Question: I am using 'DataGrid' to show storagehouse occupancy (Occupied-Show Image With a box, Not Occupied-Show Empty Image).
In DataGrid I am using 'DataGridTemplateColumn' to override the Images.
My Main Form XAML Code:
'''
<xctk:BusyIndicator Name="ctrlBusy" IsBusy="False" BusyContent="Generating Maps..." >
<Grid>
<StackPanel>
<Button Name="btnClick" Grid.Row="0" Click="Button_Click_1" Height="44" VerticalAlignment="Top"
HorizontalAlignment="Left" Width="114" Panel.ZIndex="4" Margin="6,3,0,0">Click</Button>
<StackPanel Orientation="Vertical" Grid.Row="1">
<TextBlock Background="SkyBlue" Height="50">
</TextBlock>
<DataGrid GridLinesVisibility="None" Background="SkyBlue"
BorderBrush="Transparent" IsReadOnly="True" ItemsSource="{Binding}"
AutoGenerateColumns="True" AutoGeneratingColumn="dgvMap_AutoGeneratingColumn"
CanUserAddRows="False" CanUserSortColumns="true" CanUserDeleteRows="False"
HeadersVisibility="Row" Name="dgvMap" SelectionMode="Single"
Panel.ZIndex="0" Margin="0,0,0,0" VirtualizingStackPanel.VirtualizationMode="Standard">
<!--for removing the blue color bkground default for row selection-->
<DataGrid.Resources>
<SolidColorBrush x:Key="{x:Static SystemColors.HighlightBrushKey}"
Color="Transparent"/>
</DataGrid.Resources>
</DataGrid>
<TextBlock Background="SkyBlue" Height="50">
</TextBlock>
</StackPanel>
</StackPanel>
</Grid>
'''
Datatemplate for DataGrid:
'''
<DataTemplate x:Key="MyDataTemplate" DataType="DataRowView">
<Grid Background="Transparent">
<Image Tag="{Binding}" Name="Layer0" Margin="0,0,0,0" Panel.ZIndex="1"
Width="50" Height="50" ToolTipService.HasDropShadow="True" ToolTipService.ShowDuration="20000" ToolTipService.InitialShowDelay="200" >
<Image.ToolTip>
<StackPanel>
<Label FontWeight="Bold" Background="Blue" Foreground="White" Content="{Binding}" />
<TextBlock Padding="10" TextWrapping="WrapWithOverflow" Width="200">
This coil is located in this location. Yard Name is FG. Zone is Dispatch Area.
</TextBlock>
<Line Stroke="Black" StrokeThickness="1" X2="200" />
<StackPanel Orientation="Horizontal">
<Label FontWeight="Bold">Report to admin in case of coil location mismatch</Label>
</StackPanel>
</StackPanel>
</Image.ToolTip>
<Image.Resources>
<Style TargetType="{x:Type Image}">
<Setter Property="Source" Value="{Binding Converter={StaticResource IntToImageConverter}, ConverterParameter = Layer0}" />
<Style.Triggers>
<Trigger Property="IsMouseOver" Value="True">
<!-- Hover image -->
<Setter Property="Cursor" Value="Hand"/>
<Setter Property="Source" Value="C:\Users\Coil3.png"/>
<!--<Setter Property="Source" Value="{Binding Converter={StaticResource HoverImage}}"/>-->
</Trigger>
</Style.Triggers>
</Style>
</Image.Resources>

</Grid>
</DataTemplate>
'''
'''
private void Button_Click_1(object sender, RoutedEventArgs e)
{
btnClick.Content = "Data Loaded";
Stopwatch sw = new Stopwatch();
DataTable dt = dbLayer.tblSaddleSelectAll();
sw.Start();
dgvMap.ItemsSource = dt.DefaultView;
sw.Stop();
btnClick.Content = sw.ElapsedMilliseconds.ToString();
}
private void dgvMap_AutoGeneratingColumn(object sender, DataGridAutoGeneratingColumnEventArgs e)
{
if (e.PropertyName == "row")
{
e.Column.Visibility = System.Windows.Visibility.Hidden;
}
var column = new DataRowColumn(e.PropertyName);
column.Header = e.Column.Header;
column.CellTemplate = (DataTemplate)Resources["MyDataTemplate"];
e.Column = column;
}
'''
'''
public class BoolToImageConverter : IValueConverter
{
public object Convert(object value, Type targetType, object parameter, System.Globalization.CultureInfo culture)
{
ImageSource result = null;
var intValue = value.ToString();
switch (parameter.ToString())
{
case "Layer1":
if (intValue.ToUpper().Contains("EMPTY"))
{
result = null;
}
else
{
result = new BitmapImage(new Uri(@"C:\Users\Images\Box3.png"));
}
return result;
default:
if (intValue.ToUpper().Contains("EMPTY"))
{
//result = null;
result = new BitmapImage(new Uri(@"C:\Users\Images\Box1.png"));
}
else
{
result = new BitmapImage(new Uri(@"C:\Users\Images\Box2.png"));
}
return result;
}
}
public object ConvertBack(object value, Type targetType, object parameter, System.Globalization.CultureInfo culture)
{
throw new NotImplementedException();
}
}
'''
'''
public class DataRowColumn : DataGridTemplateColumn
{
public DataRowColumn(string column) { ColumnName = column; }
public string ColumnName { get; private set; }
protected override FrameworkElement GenerateElement(DataGridCell cell, object dataItem)
{
var row = (DataRowView)dataItem;
var item = row[ColumnName];
cell.DataContext = item;
var element = base.GenerateElement(cell, item);
return element;
}
}
'''

I will be loading maximum of 250 columns,20 rows from database.
My Questions are:
1. The stopwatch i kept for checking time taken to load DataGrid. It is showing value less than 250ms. But in reality it is taking too much take show and for 4-6 second the UI gets hanged. Why is hanging? How to overcome it?
2. Is attaching DataTable's DefaultView to DataGrid is better way to do in performance in wise??
3. Is datagrid is best way to show map kind of layouts for the data given range? I need to show presence and absence with some tooltip descriptions.
4. Is there anything(properties) I missed in DataGrid to improve the performance.
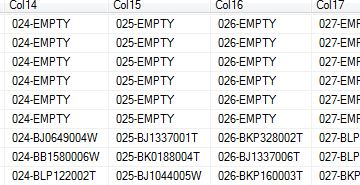
Answer: Yes, there are a few other things you can do to improve performance. In fact, I've answered a question on this before.
Please see this question and my answer.
<URL>